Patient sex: M
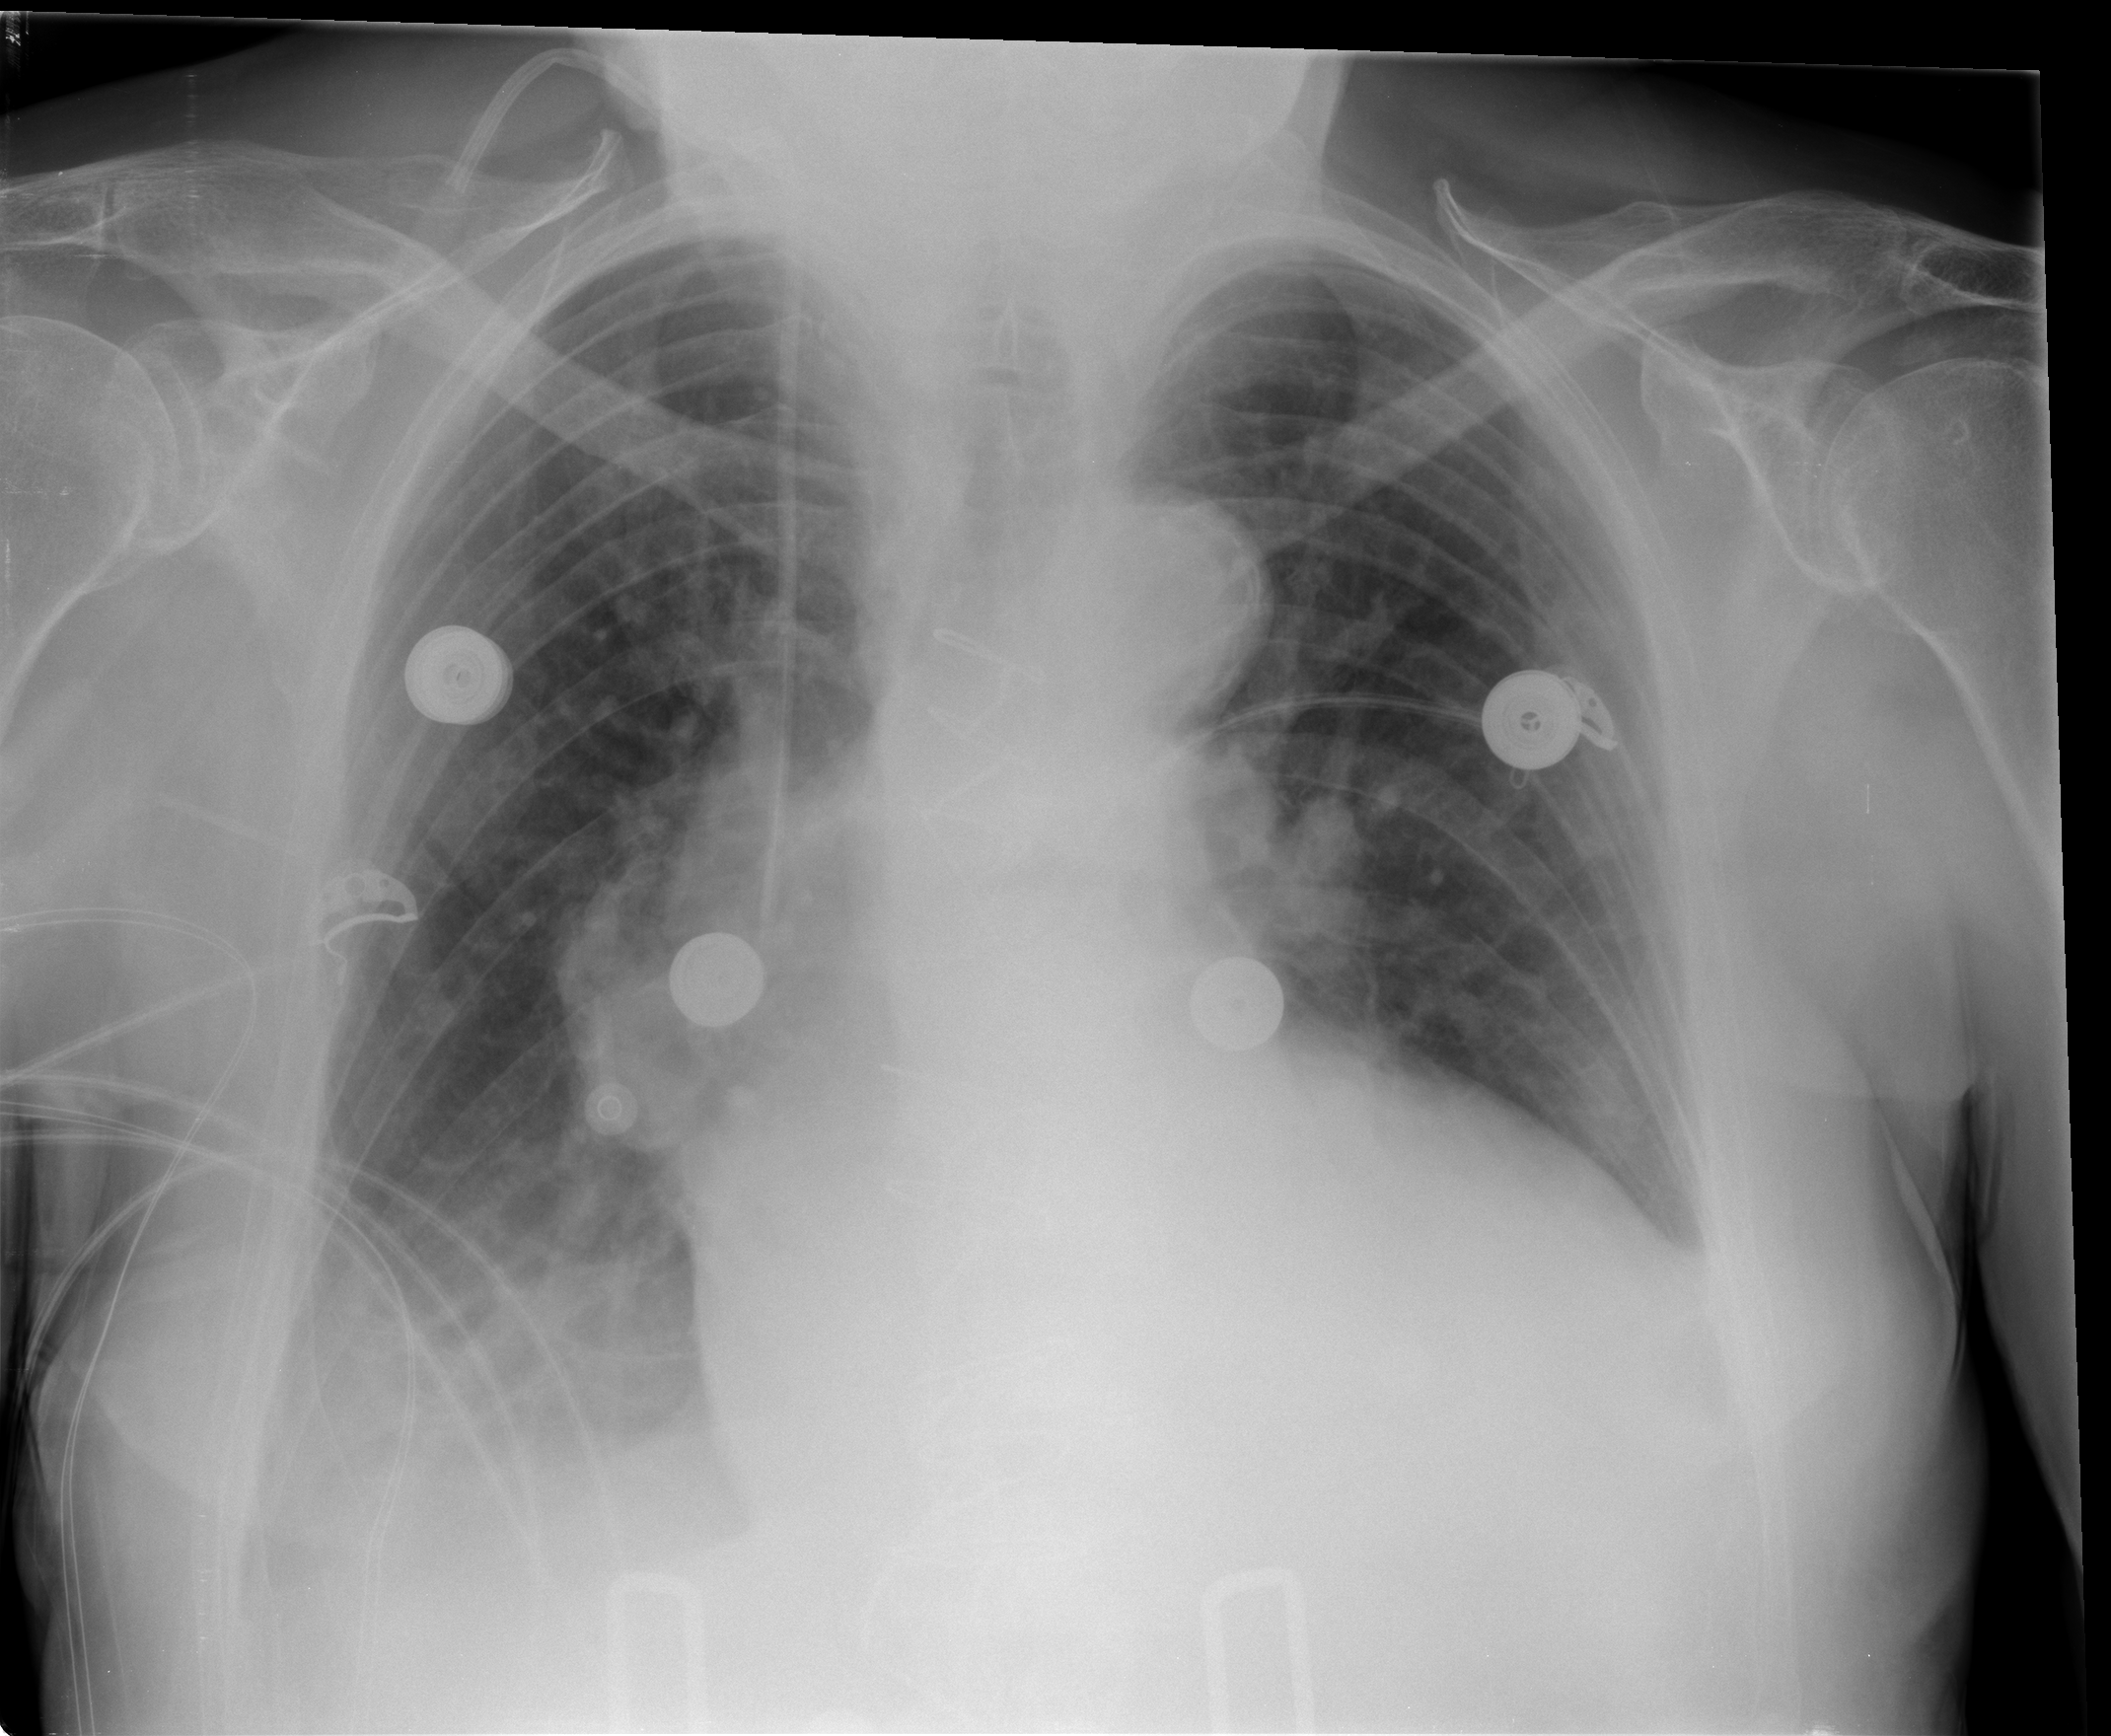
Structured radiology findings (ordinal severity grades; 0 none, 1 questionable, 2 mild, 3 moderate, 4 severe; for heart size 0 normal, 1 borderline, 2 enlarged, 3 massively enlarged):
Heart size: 2
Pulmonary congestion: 2
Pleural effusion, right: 2
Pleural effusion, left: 2
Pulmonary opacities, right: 0
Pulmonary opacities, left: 1
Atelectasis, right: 2
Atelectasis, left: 2